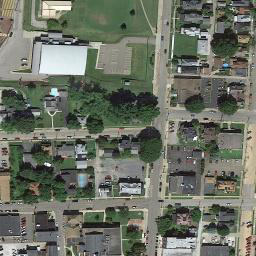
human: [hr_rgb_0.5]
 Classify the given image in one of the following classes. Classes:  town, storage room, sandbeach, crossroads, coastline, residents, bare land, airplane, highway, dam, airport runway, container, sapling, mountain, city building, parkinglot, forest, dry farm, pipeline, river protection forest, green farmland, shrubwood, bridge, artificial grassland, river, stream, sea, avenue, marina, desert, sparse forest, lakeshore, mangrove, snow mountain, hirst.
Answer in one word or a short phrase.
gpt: town